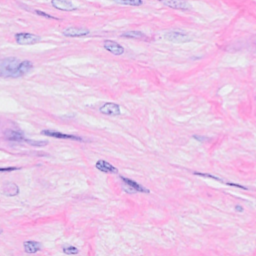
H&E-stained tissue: Breast